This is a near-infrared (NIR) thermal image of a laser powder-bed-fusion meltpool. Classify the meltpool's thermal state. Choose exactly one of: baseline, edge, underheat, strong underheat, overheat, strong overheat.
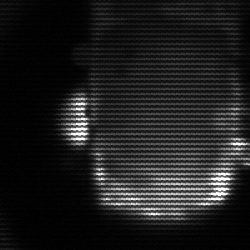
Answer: baseline